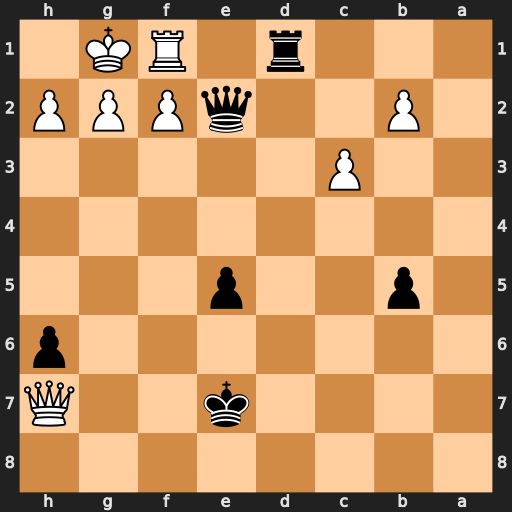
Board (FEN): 8/4k2Q/7p/1p2p3/8/2P5/1P2qPPP/3r1RK1
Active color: b
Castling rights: -
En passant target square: -
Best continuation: Kd6 Qg6+ Kc5 b4+ Kc4 Qe6+ Kxc3